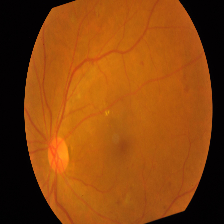
Diabetic retinopathy grade: Proliferative DR